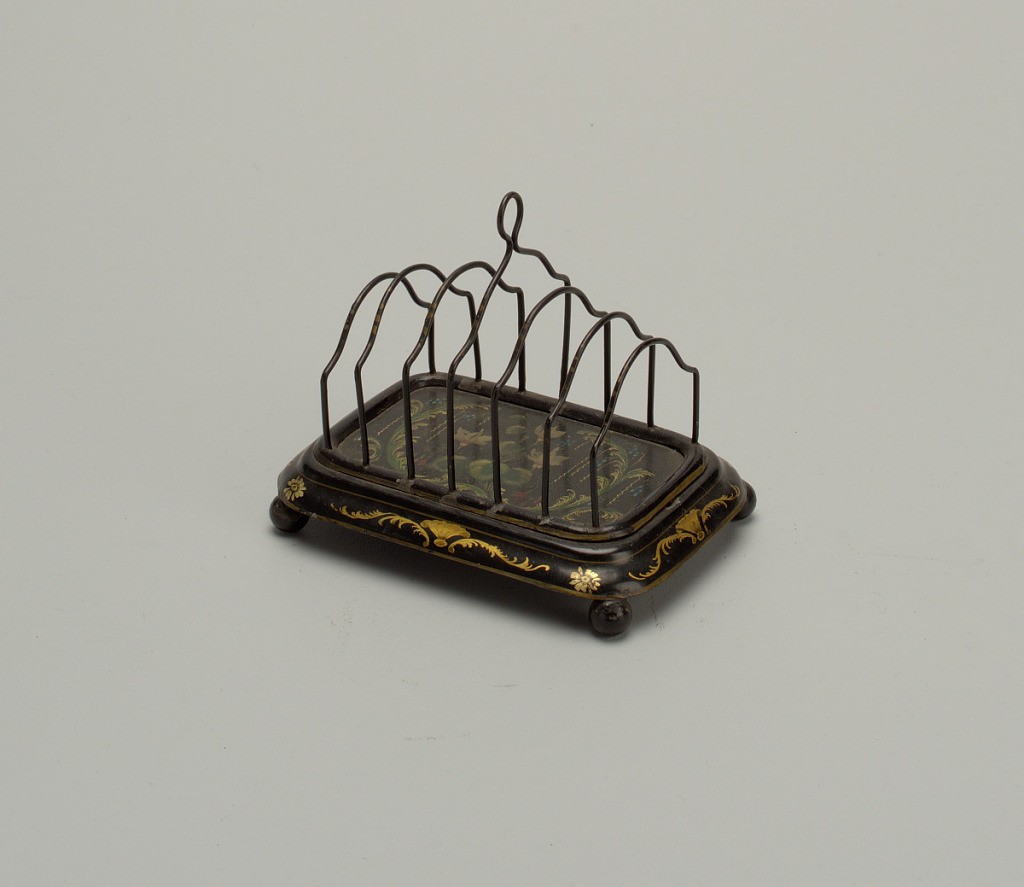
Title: Toast rack
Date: ca. 1840
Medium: Enameled and gilt tôle
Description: Seven rack dividers, the central one looped to provide a handle. Base, on ball feet, molded and decorated in gold and colors with scrolls, leaves and flowers. The release of two wire bolts under the base permits the dividing section to be removed.